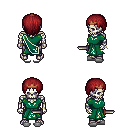
a pixel art fantasy rpg character, male body template, skeleton, sash dress, metal pants, brunette plain hairstyle, bronze tiara, bracelets, white slippers, dagger, four views (front, back, left, right), 2x2 character sprite sheet, small pixel art, hard edges, no anti-aliasing